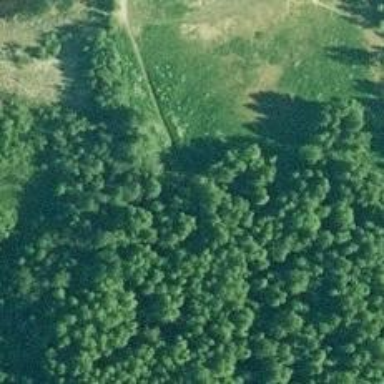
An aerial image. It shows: Path.